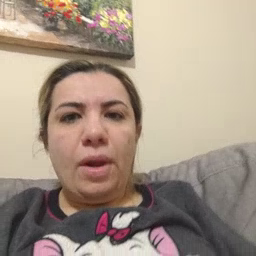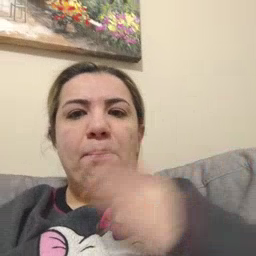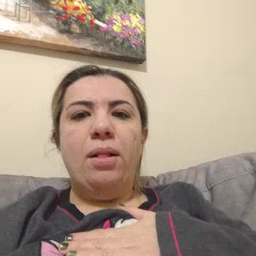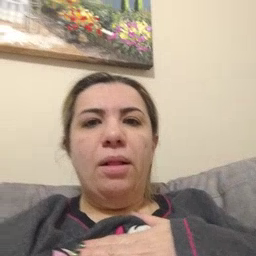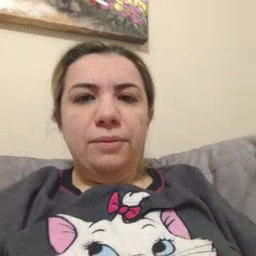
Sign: minemy